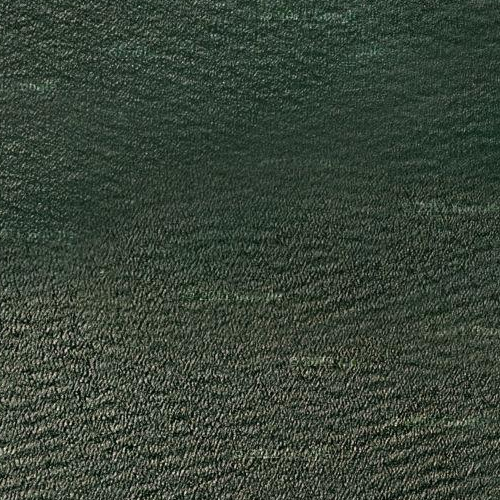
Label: sydney